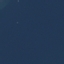
Label: SeaLake